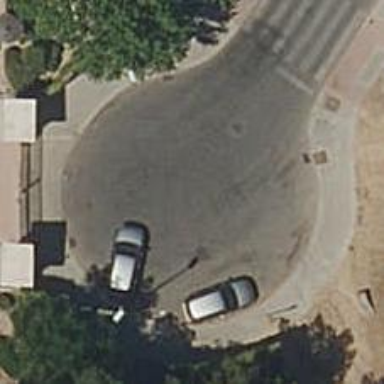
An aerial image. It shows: Turning circle on the road.